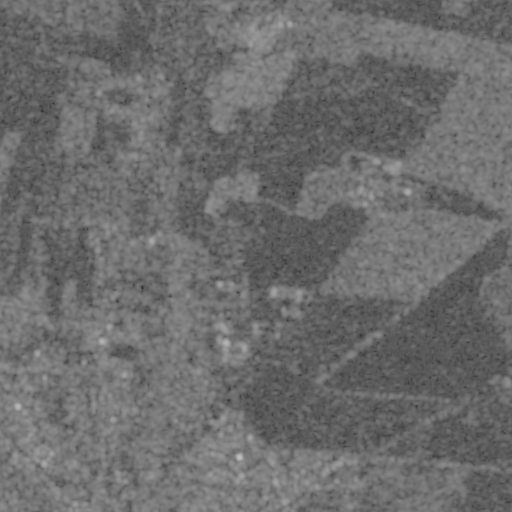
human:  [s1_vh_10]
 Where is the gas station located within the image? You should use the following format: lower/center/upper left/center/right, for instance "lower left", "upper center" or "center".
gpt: The gas station is located in the lower right of the image.
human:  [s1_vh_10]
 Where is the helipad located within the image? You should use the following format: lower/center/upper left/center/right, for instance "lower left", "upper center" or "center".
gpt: The helipad is located in the lower left of the image.
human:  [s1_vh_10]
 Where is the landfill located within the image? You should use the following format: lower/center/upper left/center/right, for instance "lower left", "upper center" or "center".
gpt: The landfill is located in the upper center of the image.
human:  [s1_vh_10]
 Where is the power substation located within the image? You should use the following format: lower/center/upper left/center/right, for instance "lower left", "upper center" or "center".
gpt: The power substation is located in the lower left of the image.
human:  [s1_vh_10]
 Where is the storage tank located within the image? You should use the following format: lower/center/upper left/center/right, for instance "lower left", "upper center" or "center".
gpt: The storage tank is located in the upper center of the image.
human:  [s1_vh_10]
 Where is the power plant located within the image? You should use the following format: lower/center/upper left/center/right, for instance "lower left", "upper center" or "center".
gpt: There is no power plant in the image.

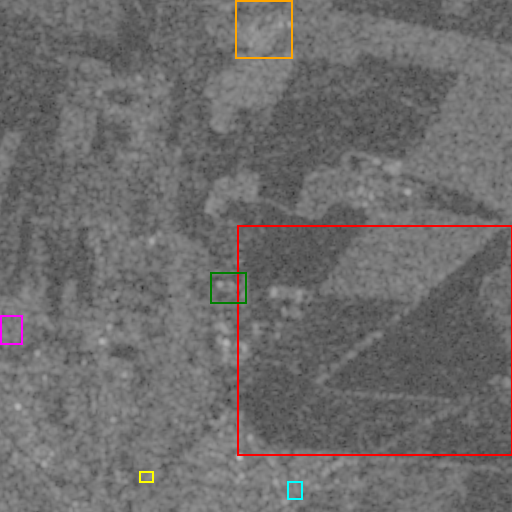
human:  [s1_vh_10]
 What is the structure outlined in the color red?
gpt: The structure outlined in red is a crop field.
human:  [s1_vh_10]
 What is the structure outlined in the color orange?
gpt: The structure outlined in orange is a landfill.
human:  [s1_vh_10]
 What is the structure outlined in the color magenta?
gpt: The structure outlined in magenta is a park.
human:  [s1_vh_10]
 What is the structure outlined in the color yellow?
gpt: The structure outlined in yellow is a parking lot.
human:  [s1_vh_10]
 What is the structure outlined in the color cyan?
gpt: The structure outlined in cyan is a power substation.
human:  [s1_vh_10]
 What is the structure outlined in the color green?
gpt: The structure outlined in green is a wastewater plant.
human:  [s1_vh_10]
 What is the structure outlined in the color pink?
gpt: There is no pink outline.